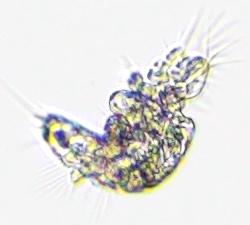
Label: Zooplankton